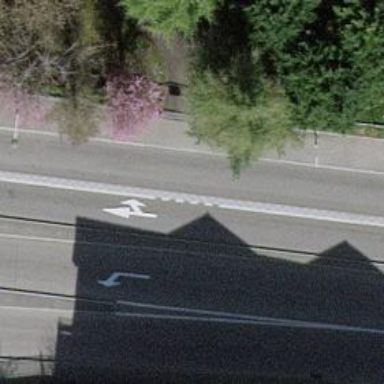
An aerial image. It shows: Tertiary road with asphalt surface. It has lanes for buses on the right and shared busway with cyclists also on the right. Both sides of the road have sidewalks.